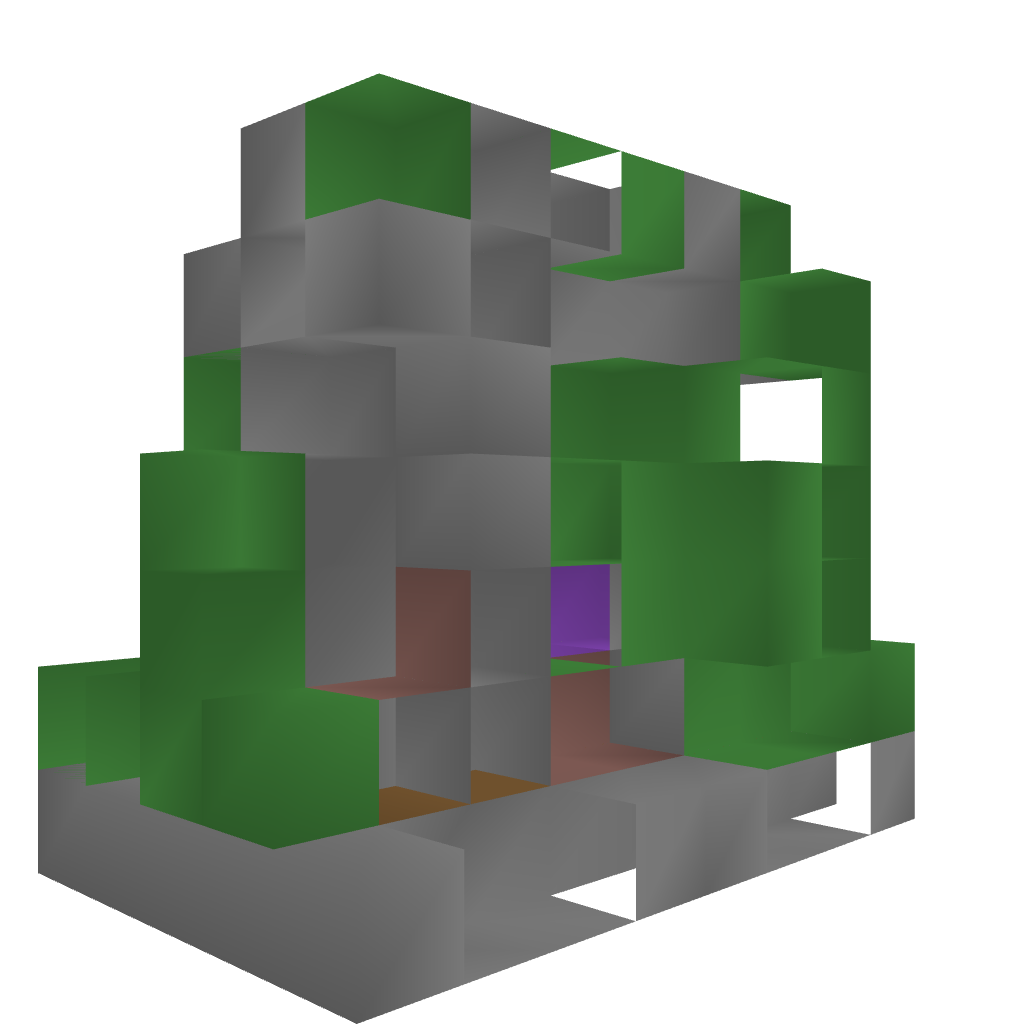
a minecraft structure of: Nether portal bad low quality